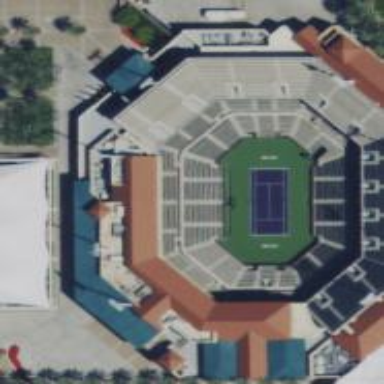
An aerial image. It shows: Stadium for tennis.